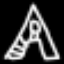
Label: The Eiffel Tower